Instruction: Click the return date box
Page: home
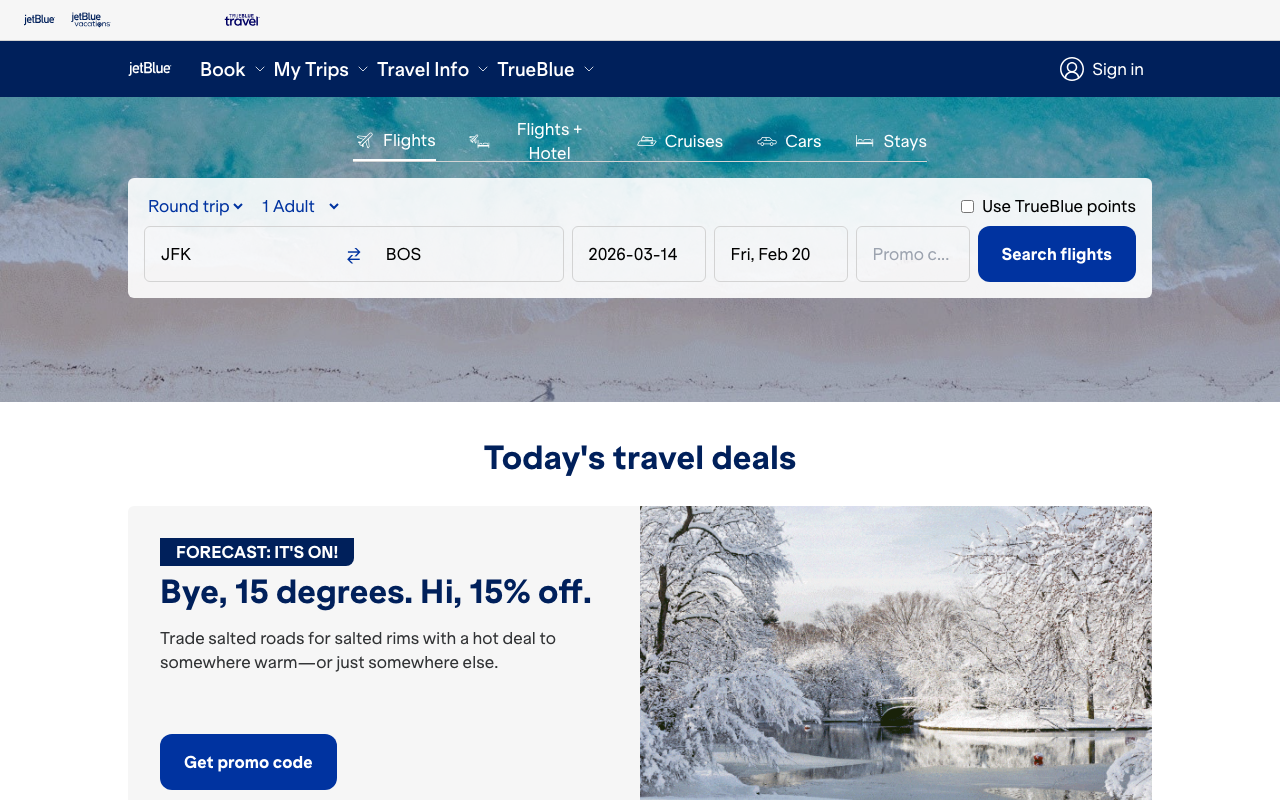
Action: click